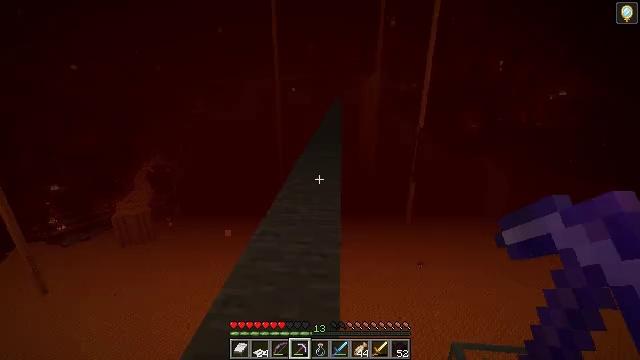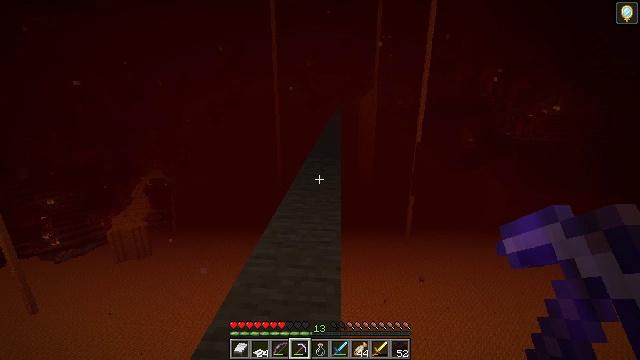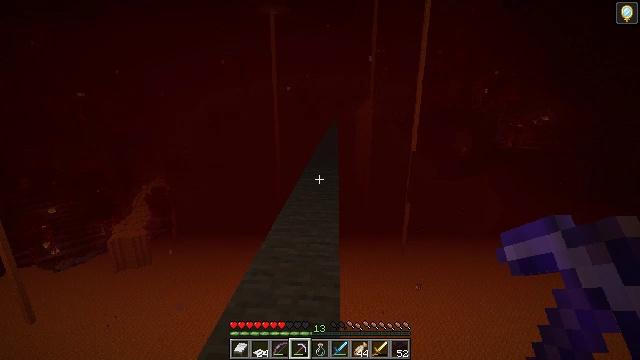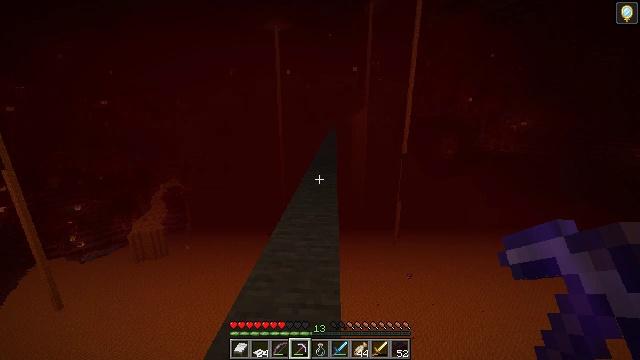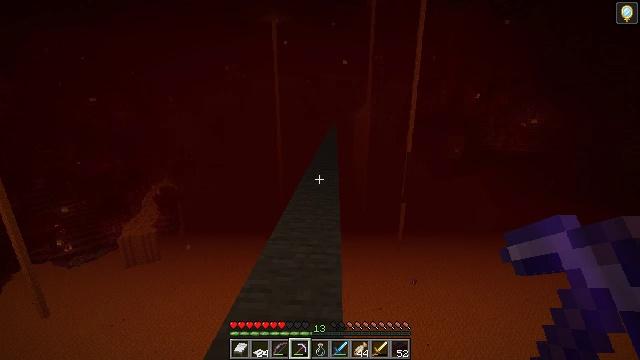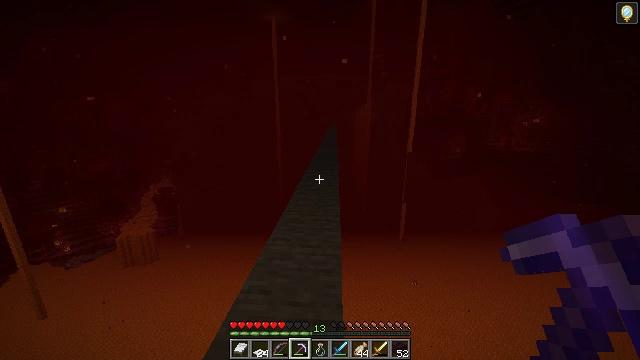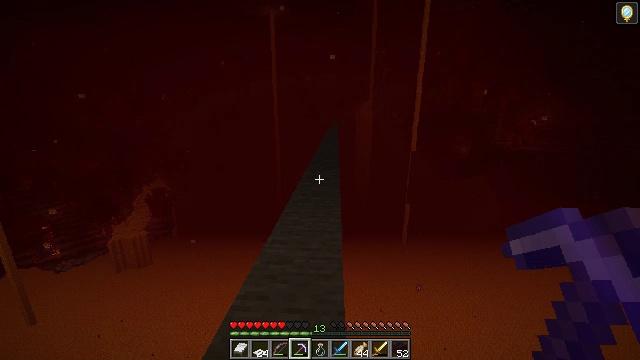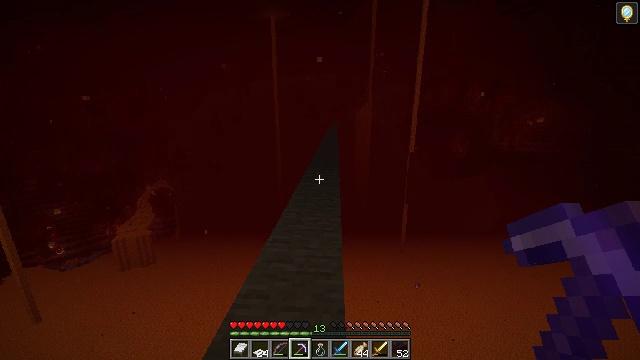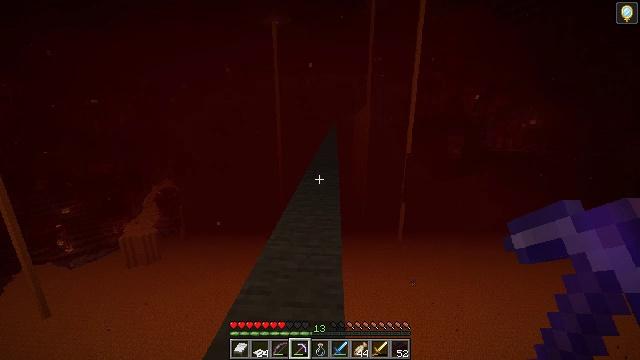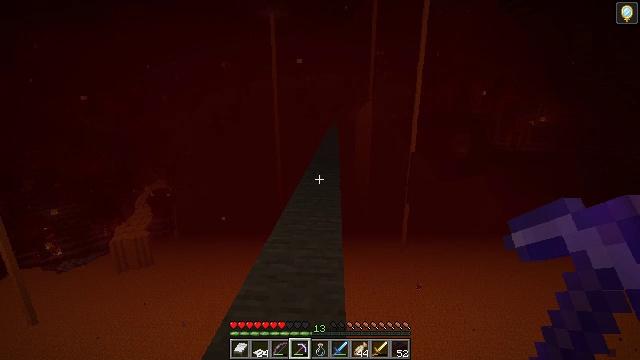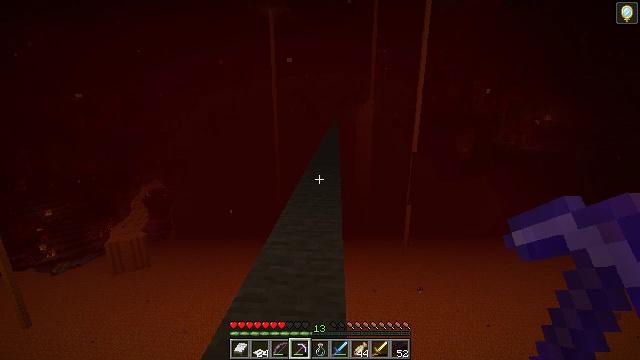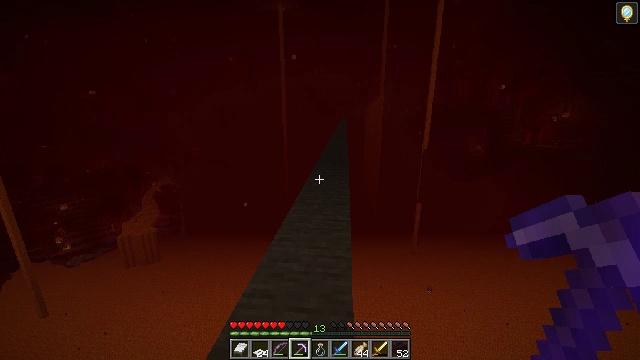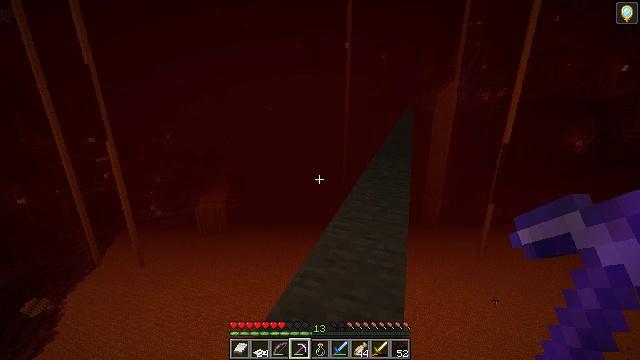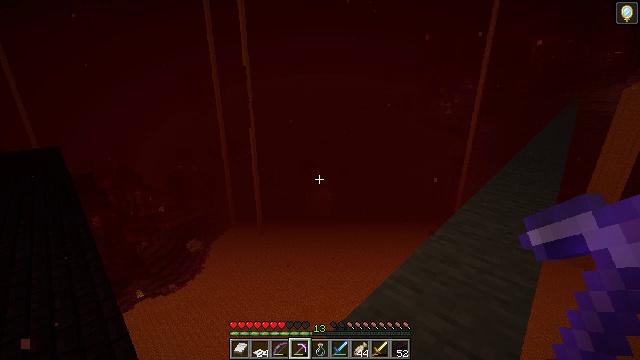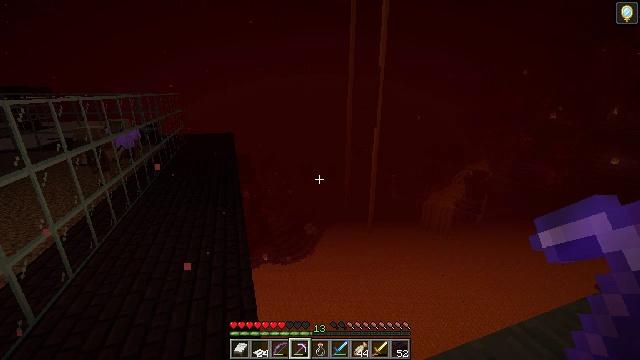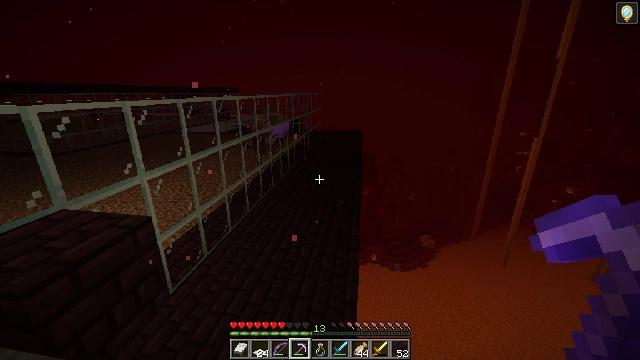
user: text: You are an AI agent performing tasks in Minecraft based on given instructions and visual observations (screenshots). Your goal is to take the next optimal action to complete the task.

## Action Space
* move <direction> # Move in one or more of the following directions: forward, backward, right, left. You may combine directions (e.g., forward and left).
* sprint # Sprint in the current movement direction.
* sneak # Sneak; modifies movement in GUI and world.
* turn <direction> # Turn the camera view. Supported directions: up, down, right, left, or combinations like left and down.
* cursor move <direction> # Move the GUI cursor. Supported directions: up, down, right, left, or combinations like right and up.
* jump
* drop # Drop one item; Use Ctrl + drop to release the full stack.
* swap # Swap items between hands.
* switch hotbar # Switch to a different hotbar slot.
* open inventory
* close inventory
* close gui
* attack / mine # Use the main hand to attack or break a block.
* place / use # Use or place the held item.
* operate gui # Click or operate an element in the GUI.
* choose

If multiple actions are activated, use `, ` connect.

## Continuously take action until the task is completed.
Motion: motion action
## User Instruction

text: Mine the white carpet.
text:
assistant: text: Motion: move forward
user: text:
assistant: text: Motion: move forward, turn up
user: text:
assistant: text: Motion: no_op
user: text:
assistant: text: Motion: no_op
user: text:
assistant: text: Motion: no_op
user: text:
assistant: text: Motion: no_op
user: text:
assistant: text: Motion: no_op
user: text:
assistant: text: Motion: no_op
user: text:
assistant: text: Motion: no_op
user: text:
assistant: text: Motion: no_op
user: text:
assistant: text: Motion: turn left
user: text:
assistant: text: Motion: turn left and down
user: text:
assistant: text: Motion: turn left
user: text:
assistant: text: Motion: turn left
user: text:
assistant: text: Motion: turn left
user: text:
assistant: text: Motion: turn left
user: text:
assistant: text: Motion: turn left
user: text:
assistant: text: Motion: turn left
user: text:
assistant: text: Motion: turn left
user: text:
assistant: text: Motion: turn left
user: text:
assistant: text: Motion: turn left
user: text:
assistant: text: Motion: no_op
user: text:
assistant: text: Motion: turn left
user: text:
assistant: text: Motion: turn left
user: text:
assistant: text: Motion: turn left
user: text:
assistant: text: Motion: no_op
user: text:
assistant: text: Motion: no_op
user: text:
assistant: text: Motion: no_op
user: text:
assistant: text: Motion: no_op
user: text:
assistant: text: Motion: turn left